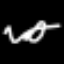
Label: squiggle